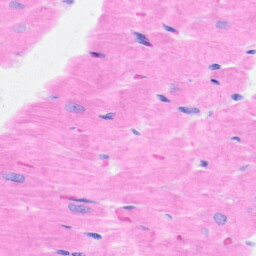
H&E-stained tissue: Heart